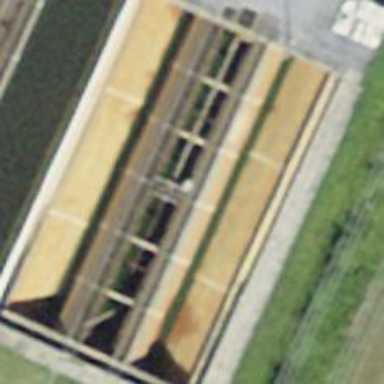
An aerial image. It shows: Image of wastewater.